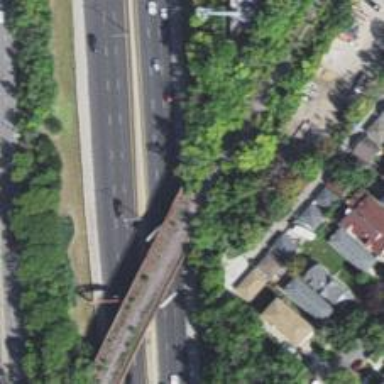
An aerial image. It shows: Abandoned railway siding with bridge.